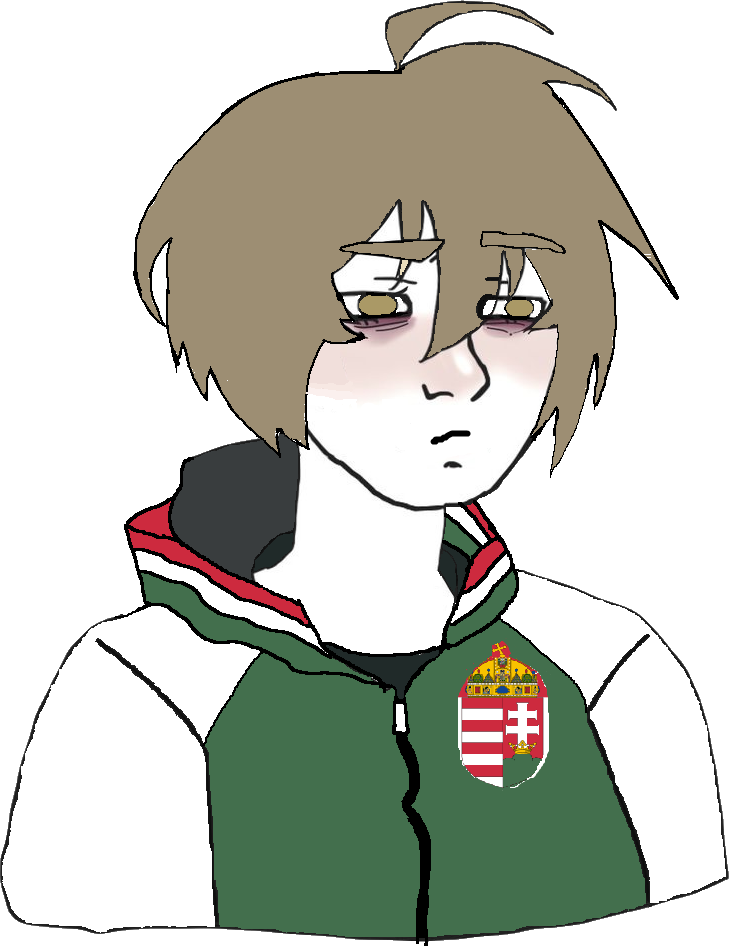
Label: 5_Twinkjak